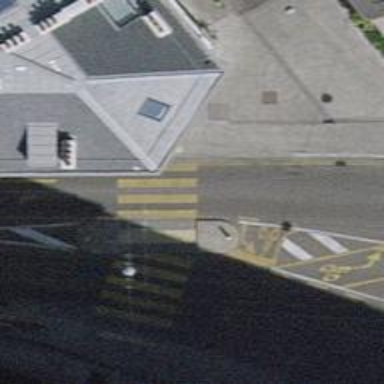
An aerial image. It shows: Uncontrolled zebra crossing on the road.